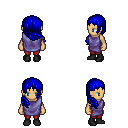
a pixel art fantasy rpg character, female body template, human, tanned skin, chain tabard jacket, red pants, blue right-swept hairstyle, black shoes, four views (front, back, left, right), 2x2 character sprite sheet, small pixel art, hard edges, no anti-aliasing